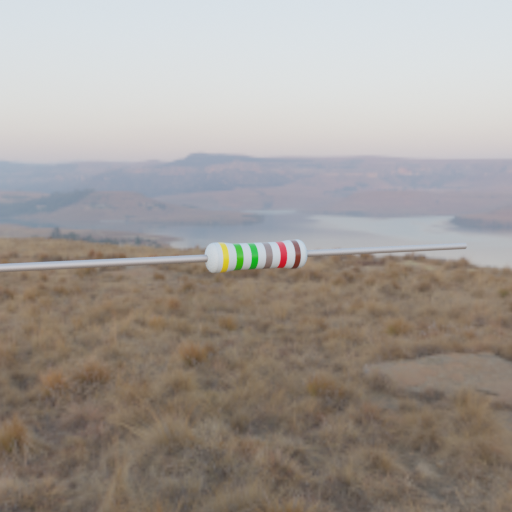
Resistor colour bands (in order): yellow, green, green, gray, red, brown